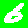
Digit: 6